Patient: sex M, age 58
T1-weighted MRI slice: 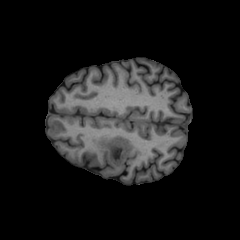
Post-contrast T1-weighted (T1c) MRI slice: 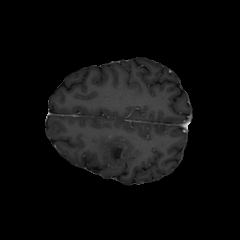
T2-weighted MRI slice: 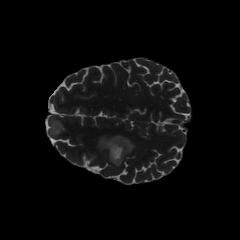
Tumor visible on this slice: yes
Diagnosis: Glioblastoma, IDH-wildtype
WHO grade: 4